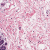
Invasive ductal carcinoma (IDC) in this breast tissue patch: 0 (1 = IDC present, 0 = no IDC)